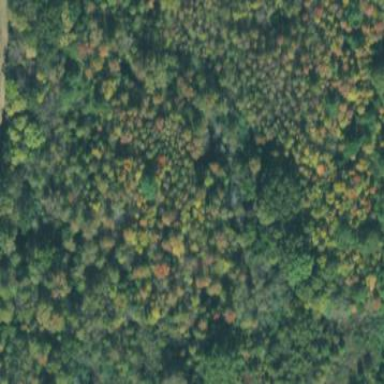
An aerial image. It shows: Forest area.